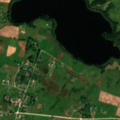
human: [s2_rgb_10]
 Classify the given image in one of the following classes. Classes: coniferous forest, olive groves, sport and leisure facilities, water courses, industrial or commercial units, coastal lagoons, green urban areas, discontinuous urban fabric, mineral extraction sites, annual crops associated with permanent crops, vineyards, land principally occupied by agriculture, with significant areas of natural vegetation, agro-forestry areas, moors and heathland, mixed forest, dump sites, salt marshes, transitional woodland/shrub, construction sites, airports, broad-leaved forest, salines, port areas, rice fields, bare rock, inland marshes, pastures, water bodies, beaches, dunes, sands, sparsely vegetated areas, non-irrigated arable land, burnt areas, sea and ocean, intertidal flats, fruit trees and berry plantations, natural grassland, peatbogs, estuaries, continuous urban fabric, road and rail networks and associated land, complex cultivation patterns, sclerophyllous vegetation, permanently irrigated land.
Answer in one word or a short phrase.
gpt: discontinuous urban fabric, pastures, complex cultivation patterns, land principally occupied by agriculture, with significant areas of natural vegetation, water bodies